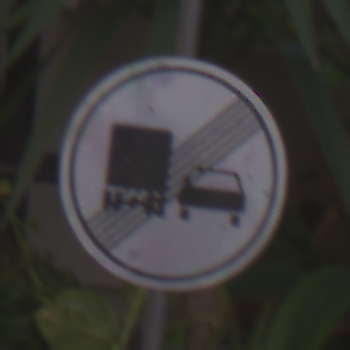
Verkehrszeichen: EndeUeberholverbotKraftfahrzeuge
Umgebung: Outdoor, Urban
Tageszeit: MorningAfternoon
Wetter: Clear
Licht: Natural
Jahreszeit: NotSpecified
Kontrast: LowContrast